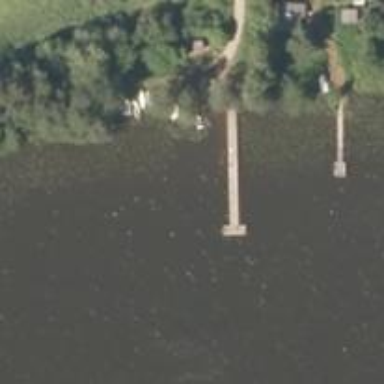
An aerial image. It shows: Man-made pier.